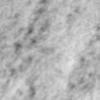
Label: no_change